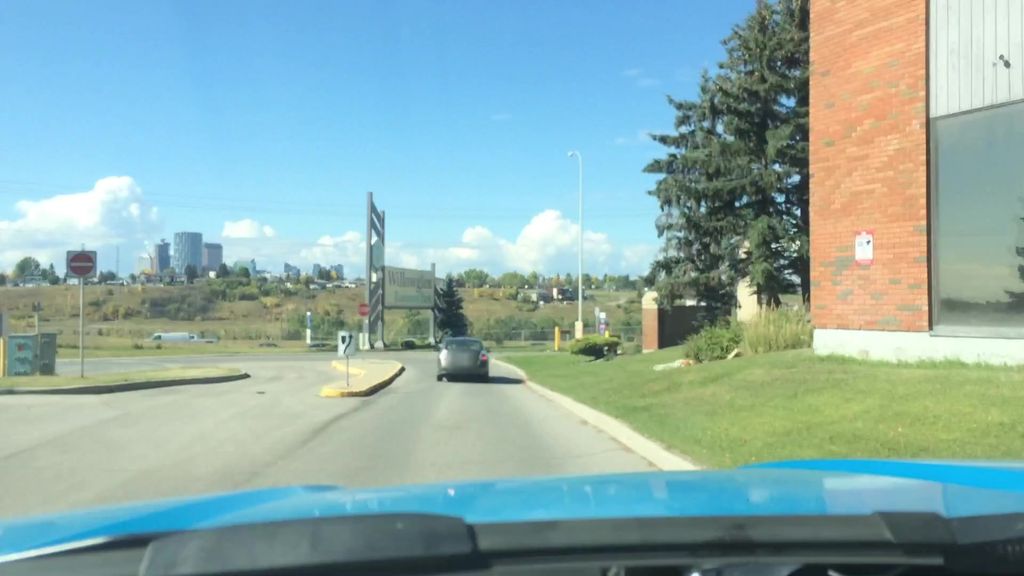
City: calgary